Chest X-ray:
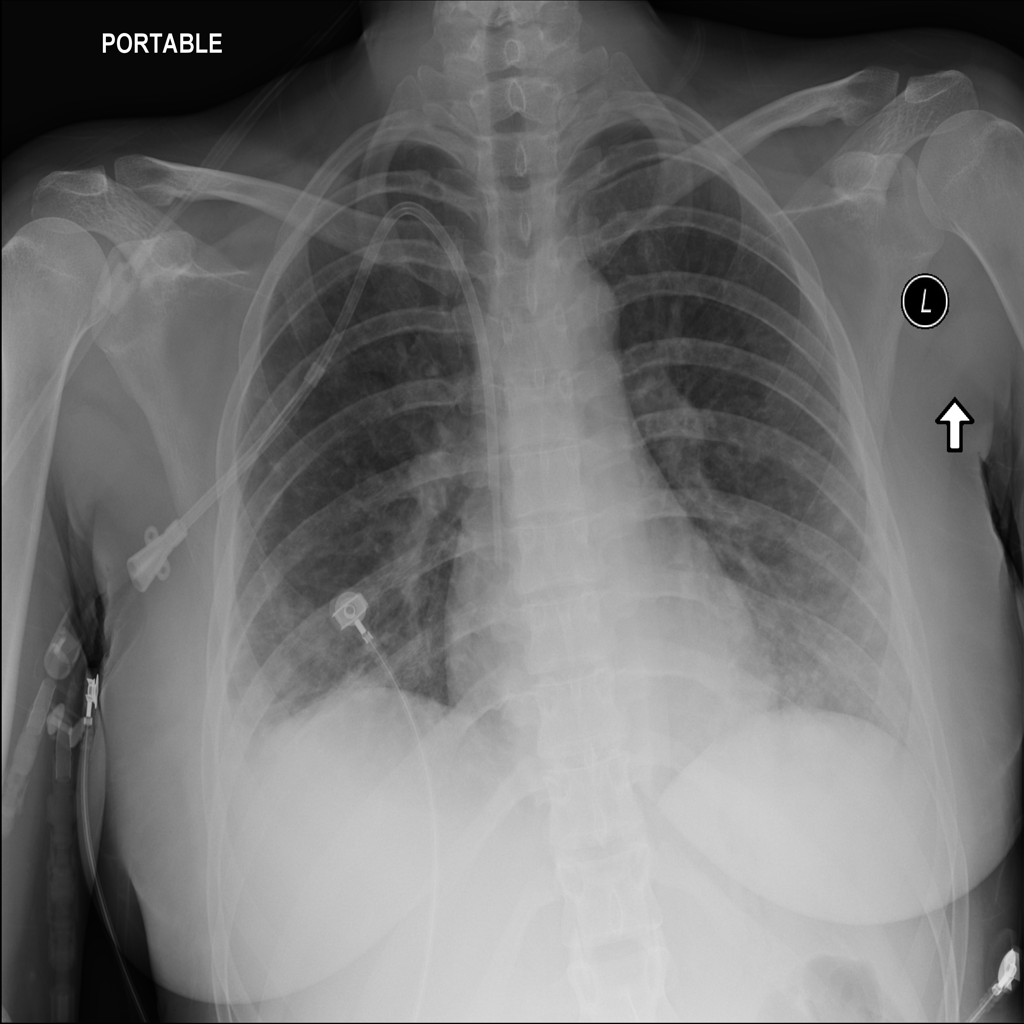
Findings: Effusion, Consolidation, Diffuse Nodule
No abnormal finding: no